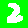
Digit: 2